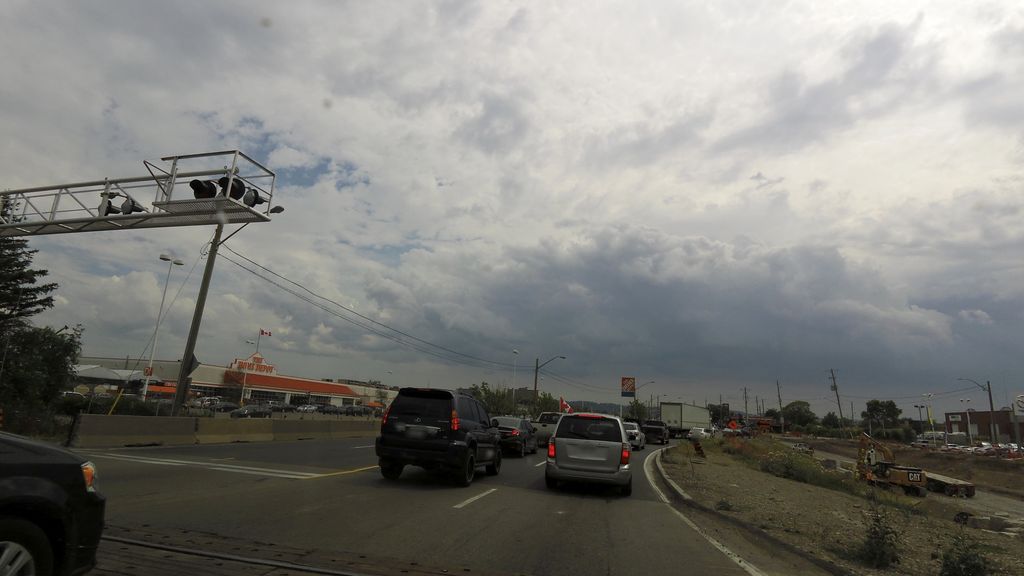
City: hamilton